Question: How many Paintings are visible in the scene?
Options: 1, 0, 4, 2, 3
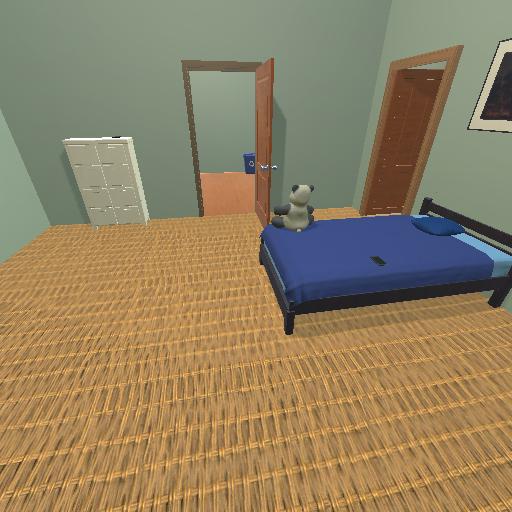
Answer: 1